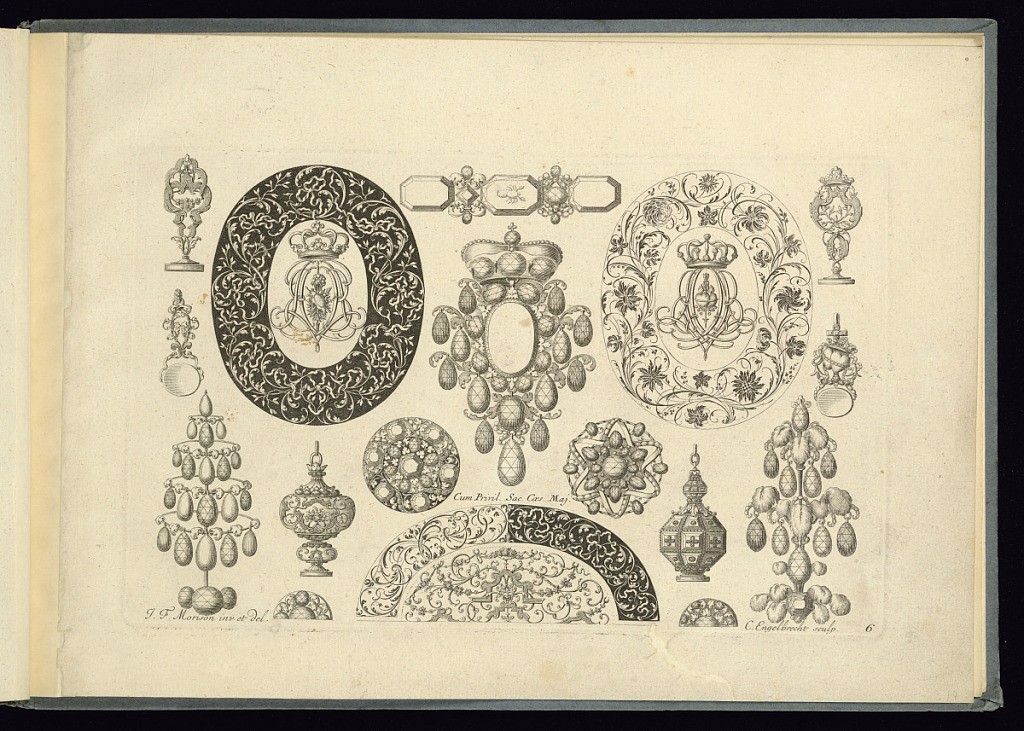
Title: Designs for Ornament, Jewelry, and Seals
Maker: Friedrich Jacob Morison, German, active 1693 – 1699
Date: ca. 1700
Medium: Engraving on laid paper
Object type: Print
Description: Designs for jewelry, seals, bracelet, hairpieces, pendants, oval box lids or mirror-backs featuring monograms, crowns, a scorpion, scrolling leaves, ribbons, fleurons, hearts, feathers, and flowers. The plate is signed and numbered.